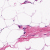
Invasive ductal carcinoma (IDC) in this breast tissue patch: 0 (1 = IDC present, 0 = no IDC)